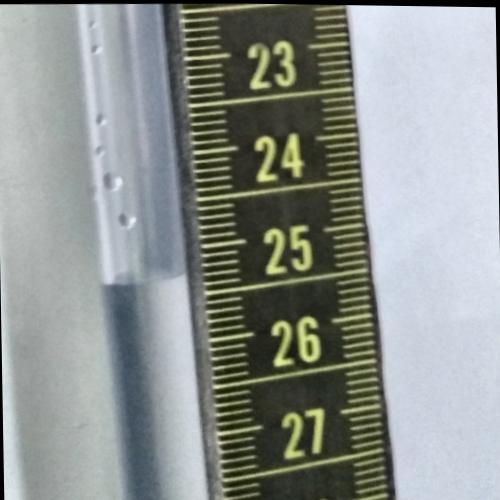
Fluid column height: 25.3 cm